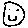
Label: smiley face